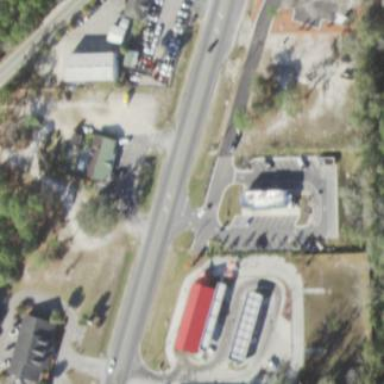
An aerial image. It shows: Fast food restaurant in commercial area.